Interaction volume radius: 5 \u00c5
Interaction volume height: 30 \u00c5
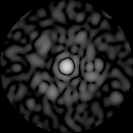
Disorder parameter: 0.8382